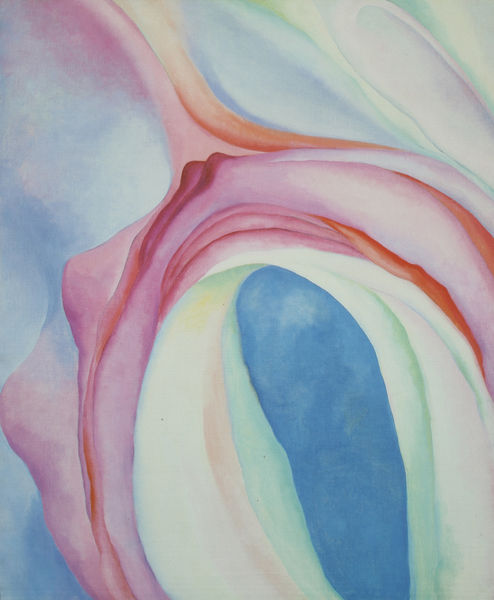
Titel: Music - Pink and Blue
Künstler: Georgia O'Keeffe
Institution: Privatbesitz
Schlagwörter: blau, weiß, aquarell, gelb, grün, geschwungen, hell, orange, pastell, blüte, rot, kelch, rosa, abstrakt, farben, modern, formen, hellgrün, keeffe, o'eeffe